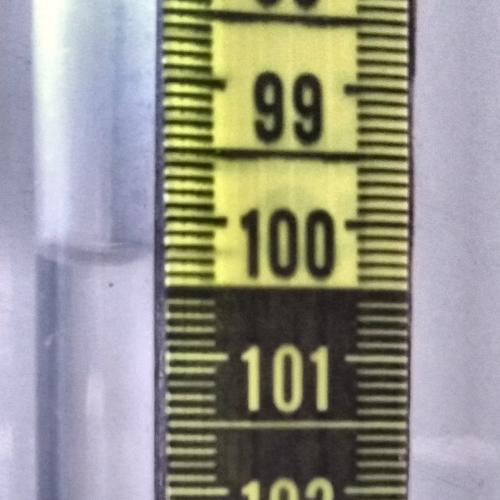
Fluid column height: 100.3 cm